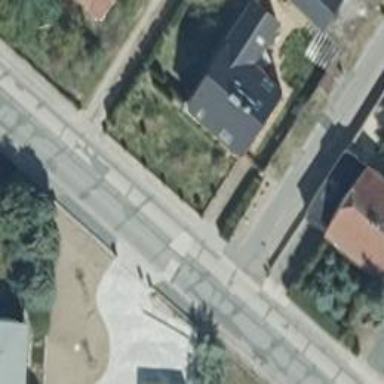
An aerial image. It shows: Secondary road with asphalt surface and sidewalk on the left.